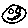
Label: smiley face